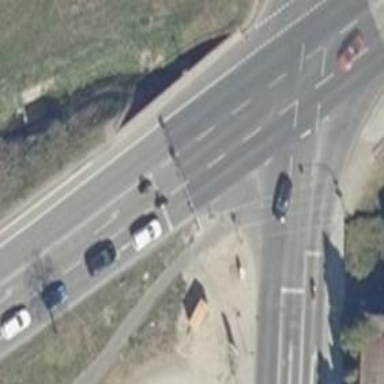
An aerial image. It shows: Asphalt road with primary highway designation. There are separate sidewalks on both sides.